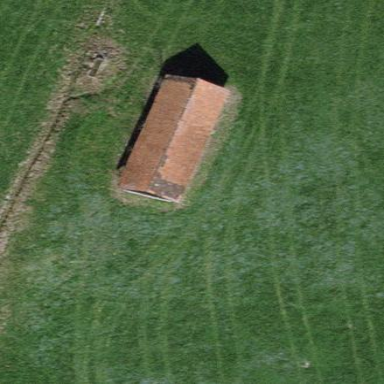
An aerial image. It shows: Gabled building.